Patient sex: F
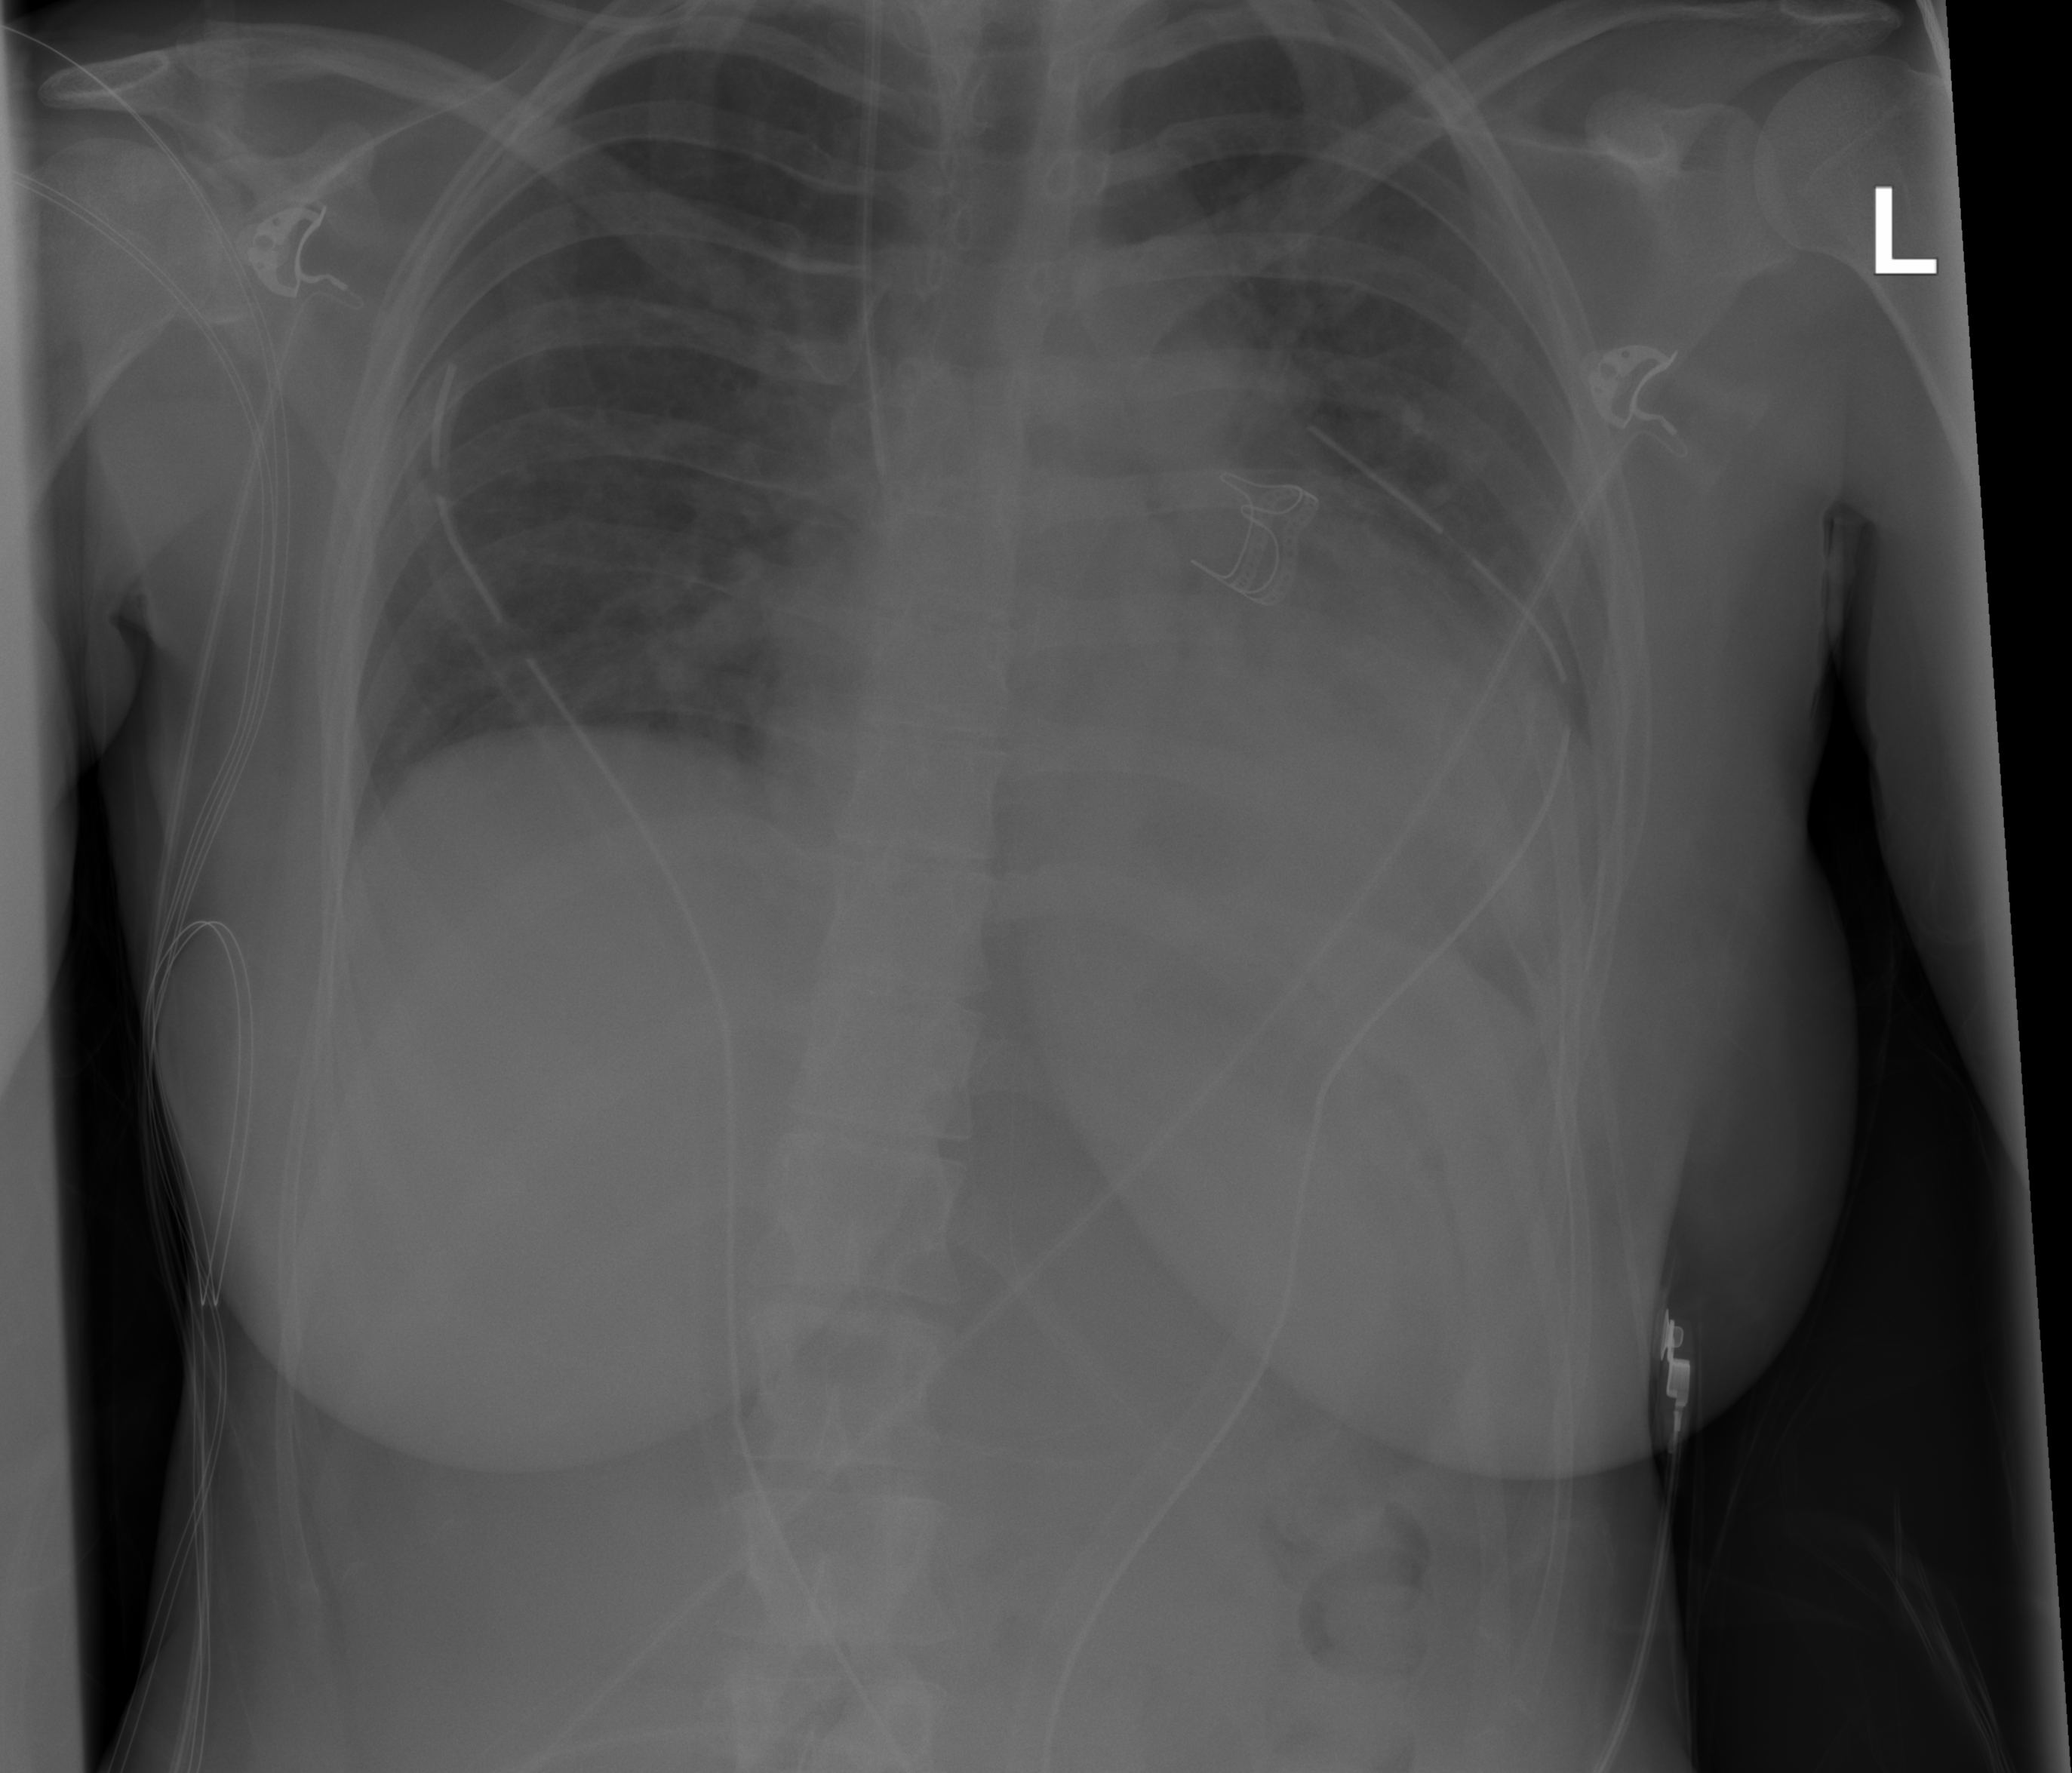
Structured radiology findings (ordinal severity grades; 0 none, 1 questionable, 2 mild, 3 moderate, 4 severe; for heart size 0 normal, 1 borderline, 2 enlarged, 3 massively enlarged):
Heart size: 2
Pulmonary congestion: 2
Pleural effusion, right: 0
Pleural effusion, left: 1
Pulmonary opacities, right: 0
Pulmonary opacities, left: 0
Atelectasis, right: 0
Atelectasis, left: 2